Question: How would you implement the following instance method for 'NSSet':
'''
- (BOOL)containsMemberOfClass:(Class)aClass
'''
Here's why I want to know:
Core Data model:
How do I add a Facebook authorization to a user's authorizations 'NSSet', but only if one doesn't already exist. In other words, a user can have many authorizations (in case I choose to add a Twitter (e.g.) authorization in the future) but should only have one of each kind of authorization. So, 'if (![myUser.authorizations containsMemberOfClass:[Facebook class]])', then add a Facebook authorization instance to 'myUser'.
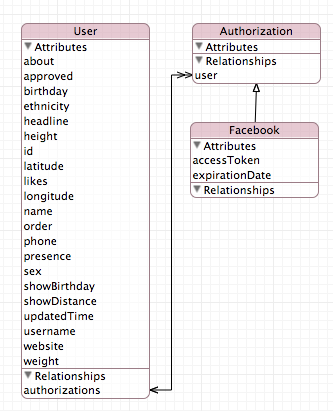
Answer: Unfortunately, you have to loop through all of the authorizations and check:
'''
@interface NSSet (ContainsAdditions)
- (BOOL)containsKindOfClass:(Class)class;
- (BOOL)containsMemberOfClass:(Class)class;
@end
@implementation NSSet (ContainsAdditions)
- (BOOL)containsKindOfClass:(Class)class {
for (id element in self) {
if ([element isKindOfClass:class])
return YES;
}
return NO;
}
- (BOOL)containsMemberOfClass:(Class)class {
for (id element in self) {
if ([element isMemberOfClass:class])
return YES;
}
return NO;
}
@end
'''